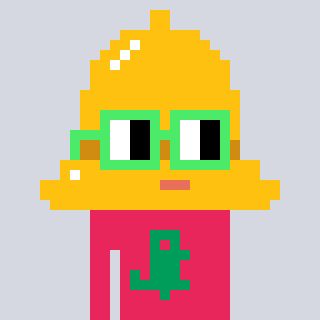
a pixel art character with square light green glasses, a bell-shaped head and a redpinkish-colored body on a cool background